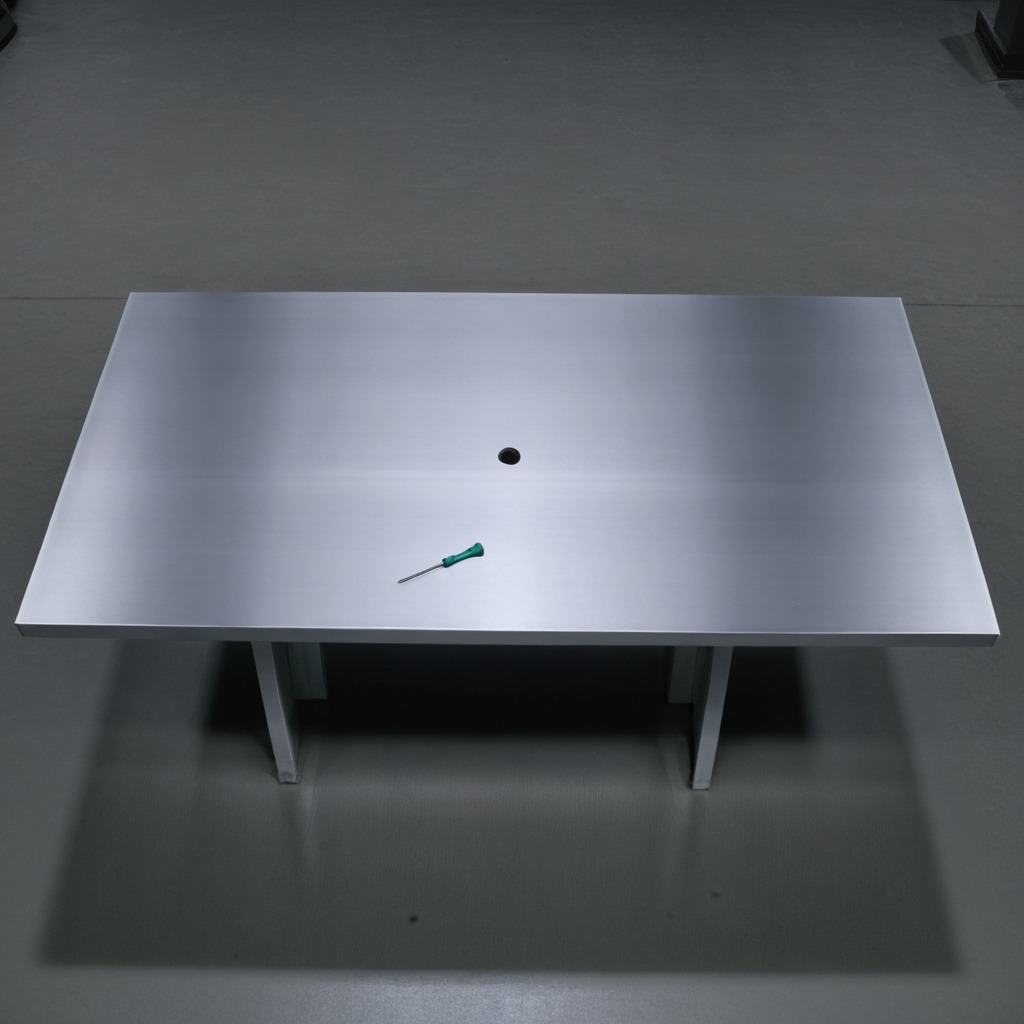
A screwdriver is lying on the tabletop.